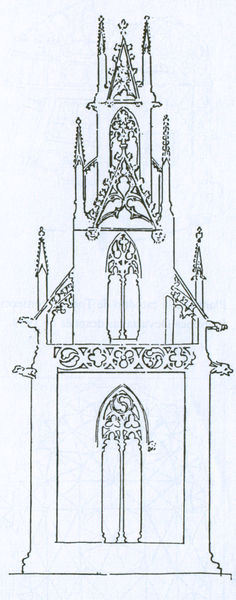
Künstler: Benet Basques
Standort: Tortosa, Kathedrale (europa)
Schlagwörter: kirchturm, fenster, skizze, tür, zeichnung, dach, ornament, kirche, spitzen, gotik, turm, bogen, fassade, grafik, treppe, spitz, umriss, glockenturm, kreuz, türmchen, türme, linie, schnitt, entwurf, altar, kathedrale, schnörkel, kreuze, glasfenster, gotisch, spitzbogen, kapelle, plan, wasserspeier, masswerk, ungenau, grundriss, aufriss, fialen, strebepfeiler, spitzbogenfenster, fiale, bogne, verschnörkelt, türmschen, stebewerk, mnaßwerk, gotk, nonnenkopf, spier